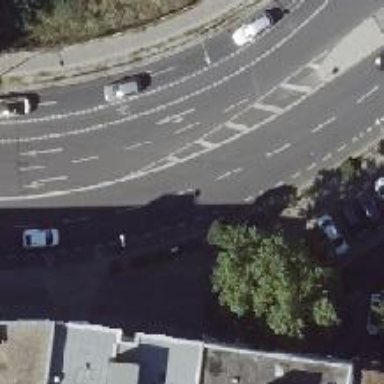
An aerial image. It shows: Secondary road with asphalt surface. There are separate sidewalks and lanes for cyclists on both sides of the road.